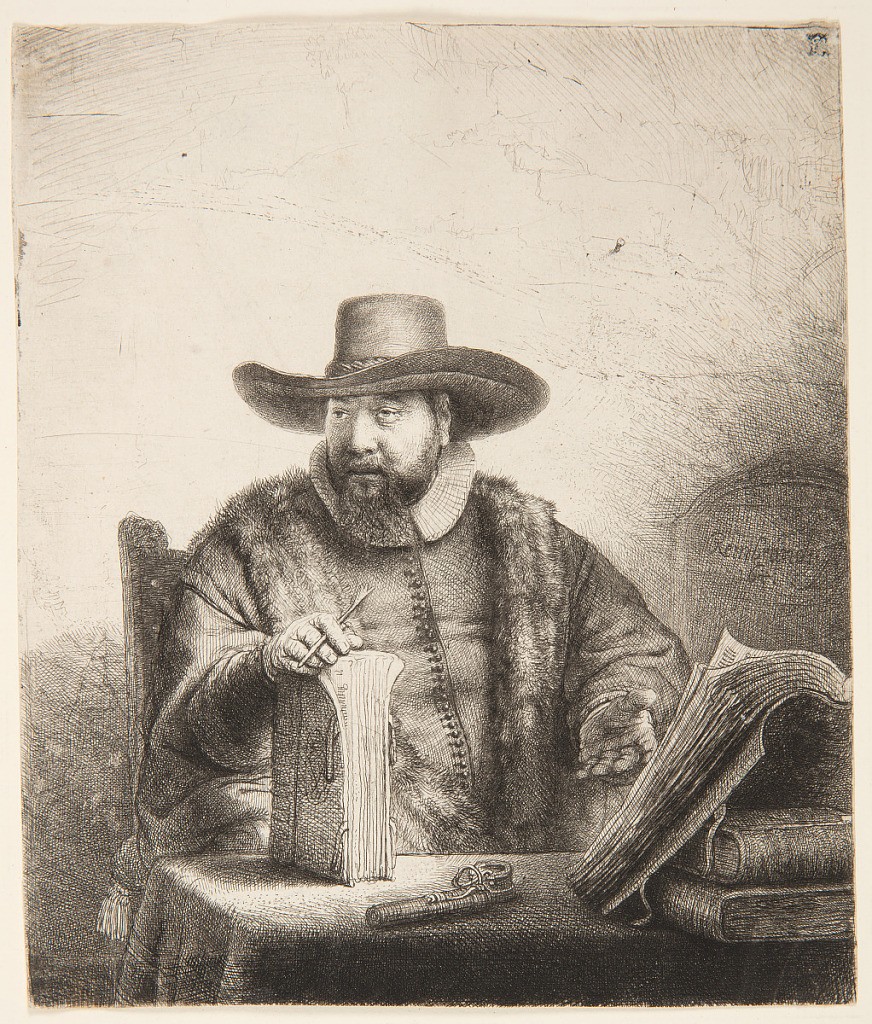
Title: Portrait of Cornelis C. Anslo
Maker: Rembrandt Harmensz van Rijn, Dutch, 1606–1669
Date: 1641
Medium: Etching on laid paper
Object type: Print
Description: Portrait of Anslo, Mennonite preacher, seated at a table on which are several large books. He holds a writing instrument and a book, positioned upright, in his right hand.